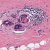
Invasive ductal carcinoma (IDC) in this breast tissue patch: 0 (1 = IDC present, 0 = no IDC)